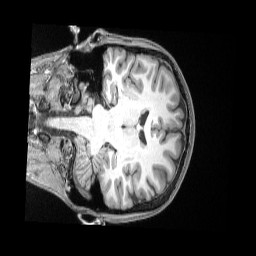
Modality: T1w
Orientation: coronal
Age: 20
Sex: male
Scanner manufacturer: siemens
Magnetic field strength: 3 T
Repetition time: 2 s
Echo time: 0.00339 s